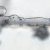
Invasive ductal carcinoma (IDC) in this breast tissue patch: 0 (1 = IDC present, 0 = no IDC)